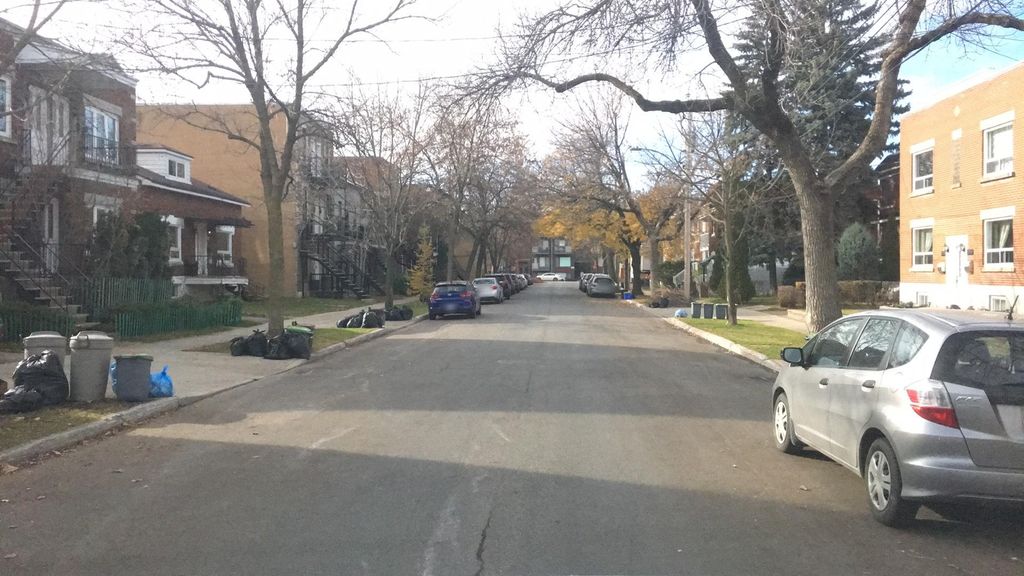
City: montreal